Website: apple
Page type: account-selection
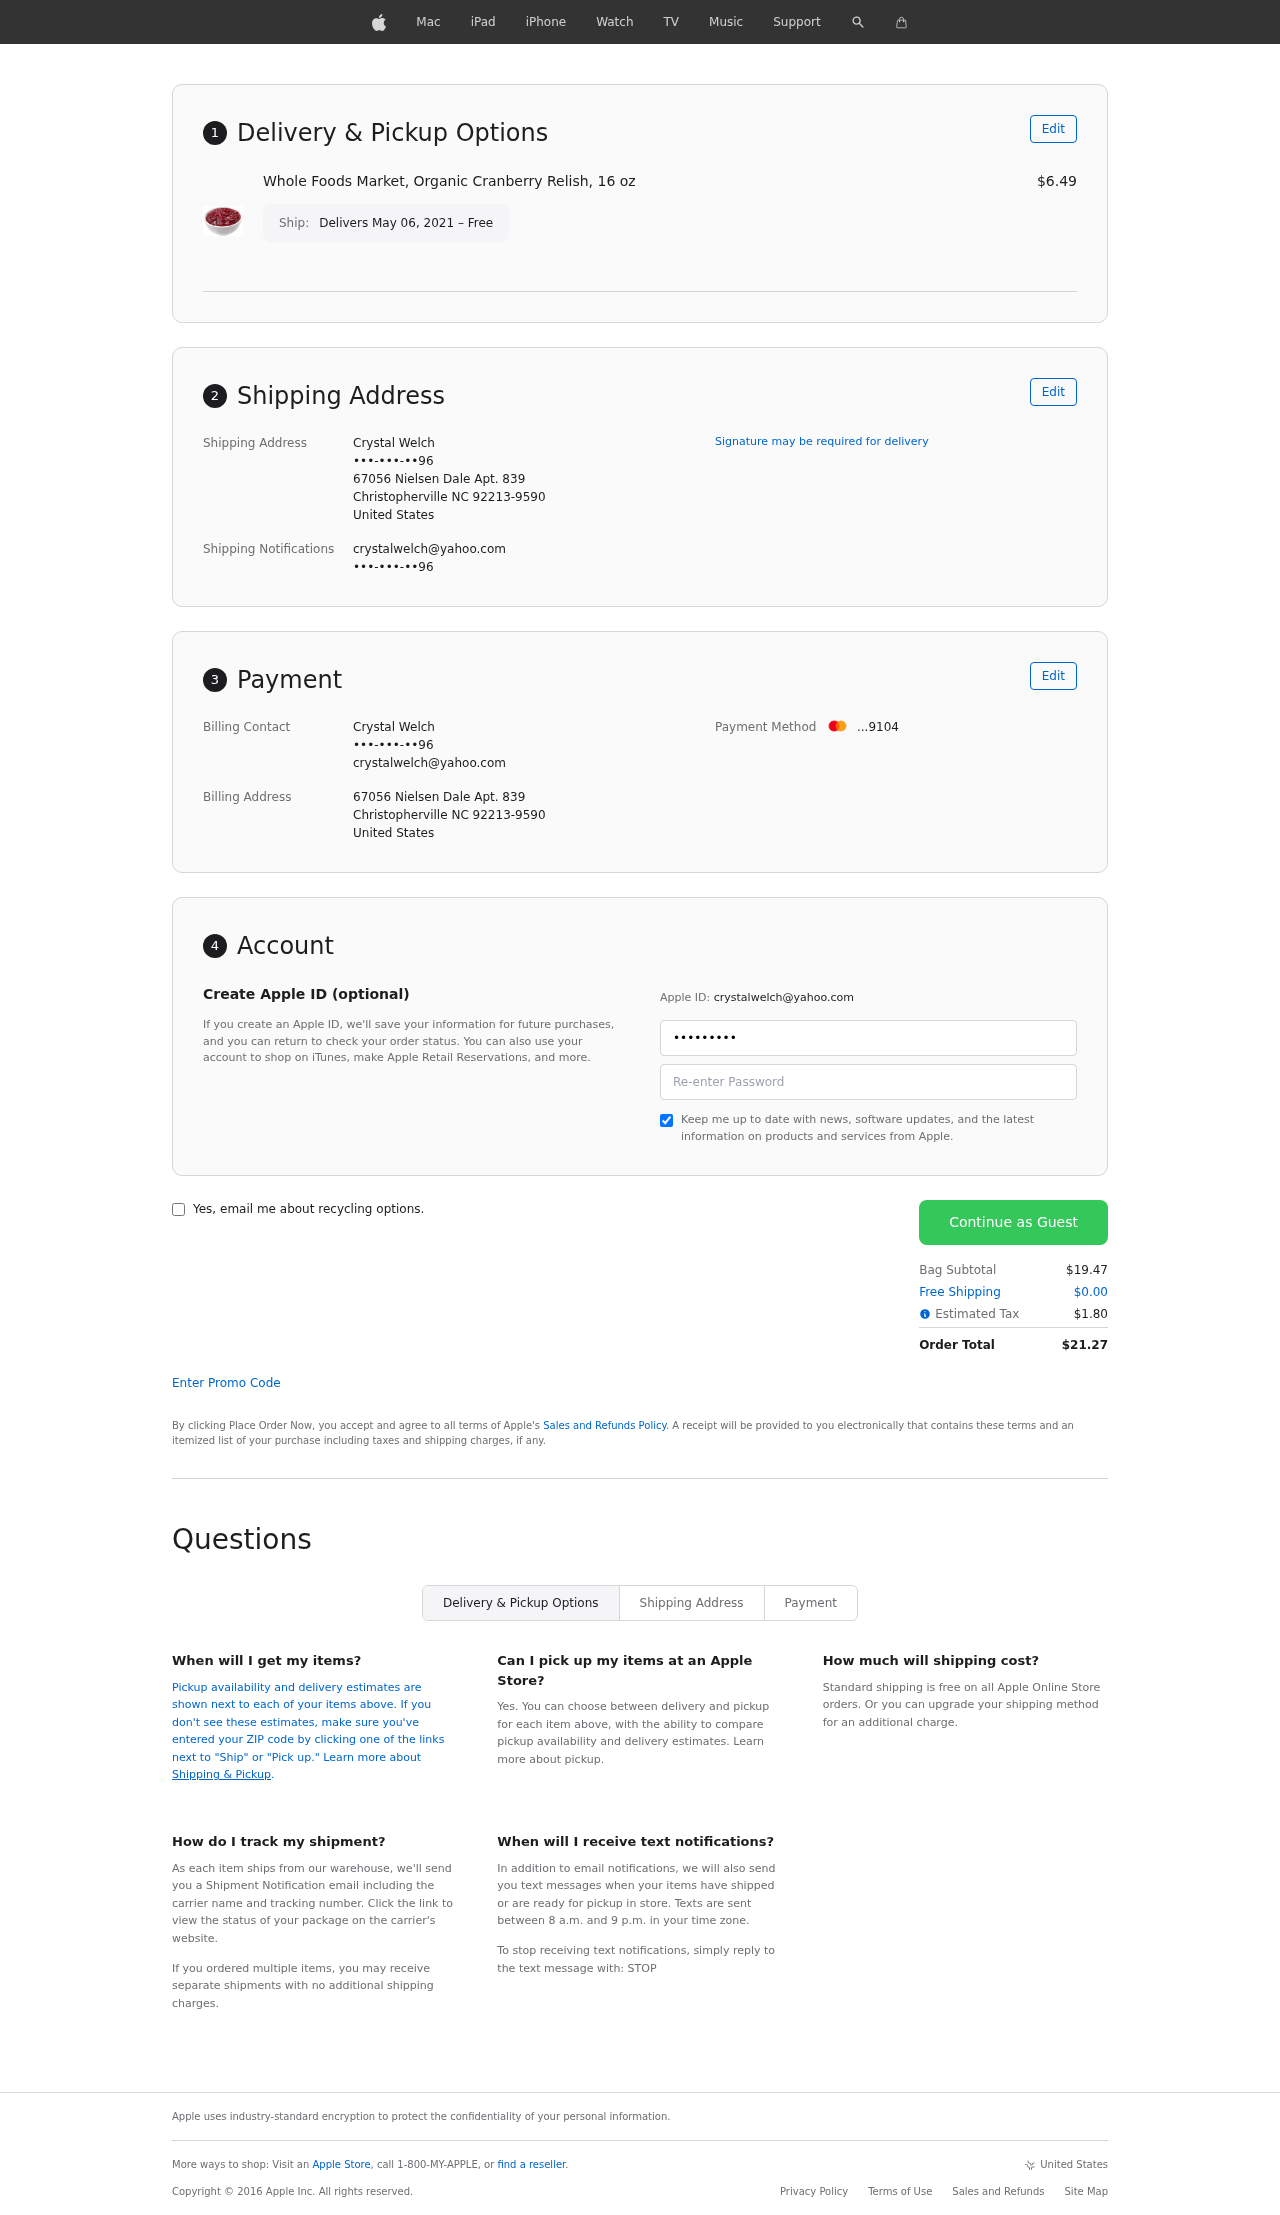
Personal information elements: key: PII_CARD_LAST4
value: ...9104
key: PII_CITY
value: Christopherville
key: PII_COUNTRY
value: United States
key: PII_EMAIL
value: crystalwelch@yahoo.com
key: PII_FULLNAME
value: Crystal Welch
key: PII_PHONE
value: •••-•••-••96
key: PII_POSTCODE_FULL
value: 92213-9590
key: PII_POSTCODE_FULL
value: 92213
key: PII_STATE_ABBR
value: NC
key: PII_STREET
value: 67056 Nielsen Dale Apt. 839
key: PII_PHONE2
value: •••-•••-••96
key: PII_FIRSTNAME
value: Crystal
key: PII_LASTNAME
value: Welch
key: PII_FULLNAME2
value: Crystal Welch
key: PII_FULLNAME3
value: Crystal Welch
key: PII_FIRSTNAME2
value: Crystal
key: PII_FIRSTNAME3
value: Crystal
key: PII_LASTNAME2
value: Welch
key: PII_LASTNAME3
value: Welch
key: PII_FIRSTNAME_DERIVED
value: Crystal
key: PII_LASTNAME_DERIVED
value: Welch
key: PII_FULLNAME_DERIVED
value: Crystal Welch
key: PII_NAME_FULL_DERIVED
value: Crystal Welch
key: PII_PHONE3
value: •••-•••-••96
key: PII_EMAIL2
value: crystalwelch@yahoo.com
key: PII_EMAIL3
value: crystalwelch@yahoo.com
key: PII_POSTCODE
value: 92213
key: PII_POSTCODE_EXT
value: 9590
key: PII_POSTCODE_NUMERIC
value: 92213
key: PII_POSTCODE_EXT_NUMERIC
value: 9590
Product elements: key: PRODUCT1_NAME
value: Whole Foods Market, Organic Cranberry Relish, 16 oz
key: PRODUCT1_PRICE
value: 6.49
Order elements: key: ORDER_DELIVERY_DATE
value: Delivers May 06, 2021 – Free
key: ORDER_SUBTOTAL
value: $19.47
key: ORDER_SHIPPING_COST
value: $0.00
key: ORDER_TAX
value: $1.80
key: ORDER_TOTAL
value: $21.27